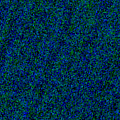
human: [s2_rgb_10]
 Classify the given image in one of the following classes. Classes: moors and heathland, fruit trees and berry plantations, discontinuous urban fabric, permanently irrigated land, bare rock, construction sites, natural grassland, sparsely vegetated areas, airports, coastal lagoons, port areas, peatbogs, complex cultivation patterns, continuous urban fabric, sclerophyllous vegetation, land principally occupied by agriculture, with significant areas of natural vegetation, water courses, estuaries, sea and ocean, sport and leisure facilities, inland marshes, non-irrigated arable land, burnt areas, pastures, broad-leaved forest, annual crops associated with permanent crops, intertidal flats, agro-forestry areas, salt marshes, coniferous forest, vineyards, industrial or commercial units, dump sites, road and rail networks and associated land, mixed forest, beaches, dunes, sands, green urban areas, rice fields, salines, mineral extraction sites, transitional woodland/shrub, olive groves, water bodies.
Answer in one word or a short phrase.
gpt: sea and ocean